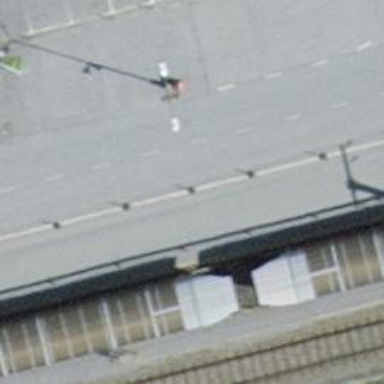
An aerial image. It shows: Bollard barrier.